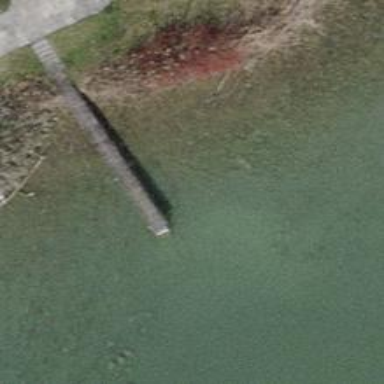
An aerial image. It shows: Man-made pier.